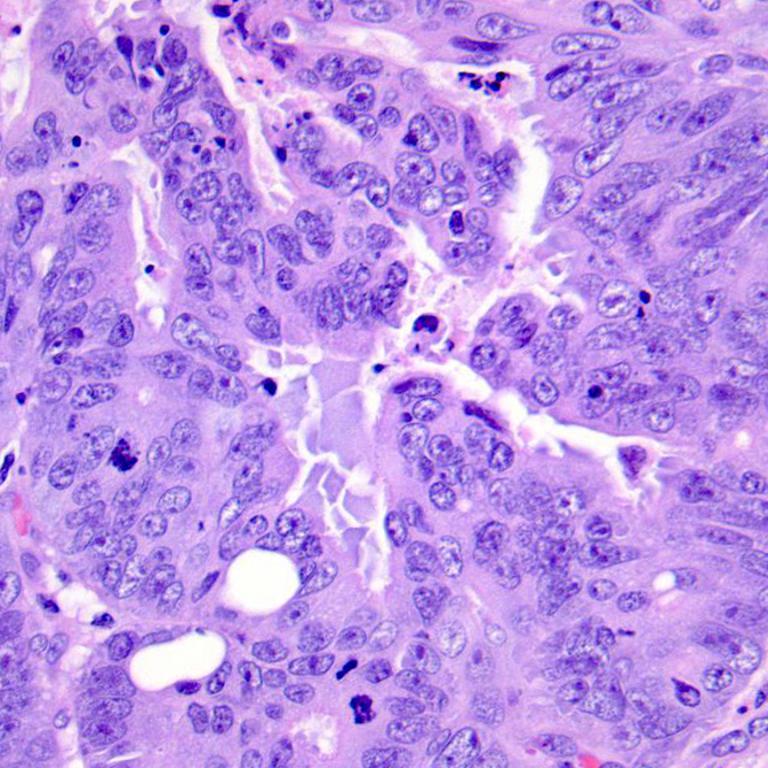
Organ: colon
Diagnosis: adenocarcinomas